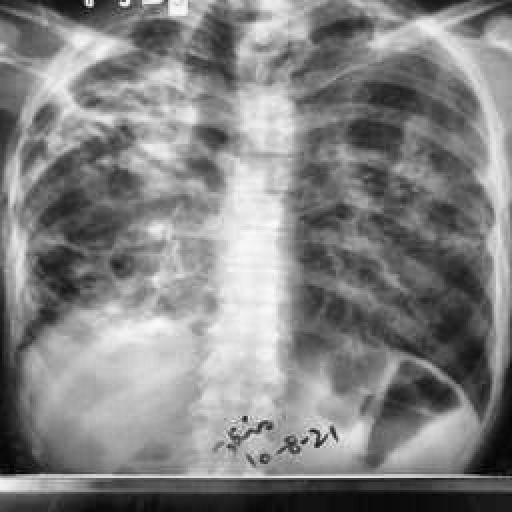
Finding: TUBERCULOSIS